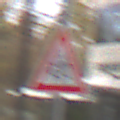
Verkehrszeichen: KinderRechts
Umgebung: Outdoor, Urban
Tageszeit: Midday
Wetter: Overcast
Licht: Natural
Jahreszeit: NotSpecified
Kontrast: LowContrast